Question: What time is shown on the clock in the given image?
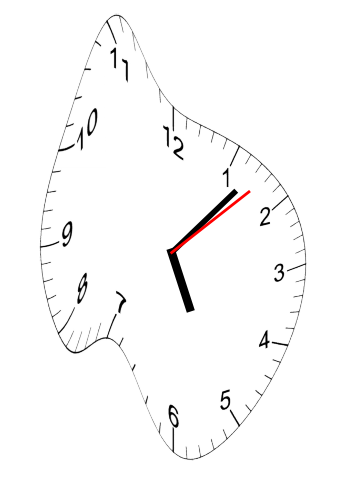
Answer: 05:07:08